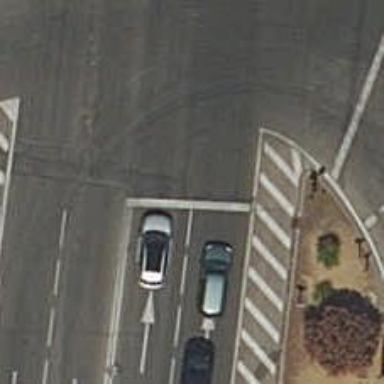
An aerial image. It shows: Road with traffic signals.